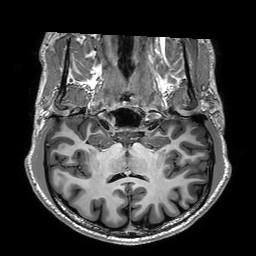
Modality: T1w
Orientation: sagittal
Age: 43
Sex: male
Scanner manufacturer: philips
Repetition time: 0.006528 s
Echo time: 0.00294 s